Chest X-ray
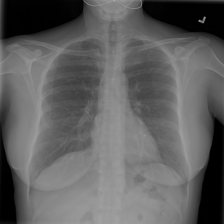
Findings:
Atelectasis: negative
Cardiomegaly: negative
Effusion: negative
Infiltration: negative
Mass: negative
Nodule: negative
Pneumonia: negative
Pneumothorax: negative
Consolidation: negative
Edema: negative
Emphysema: negative
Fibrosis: negative
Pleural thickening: negative
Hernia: negative